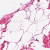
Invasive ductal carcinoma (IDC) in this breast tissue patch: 0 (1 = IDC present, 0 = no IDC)